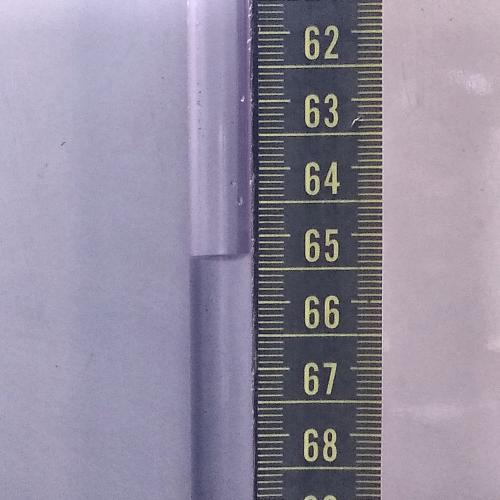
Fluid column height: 65.3 cm